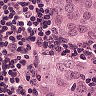
Metastatic tissue present: no